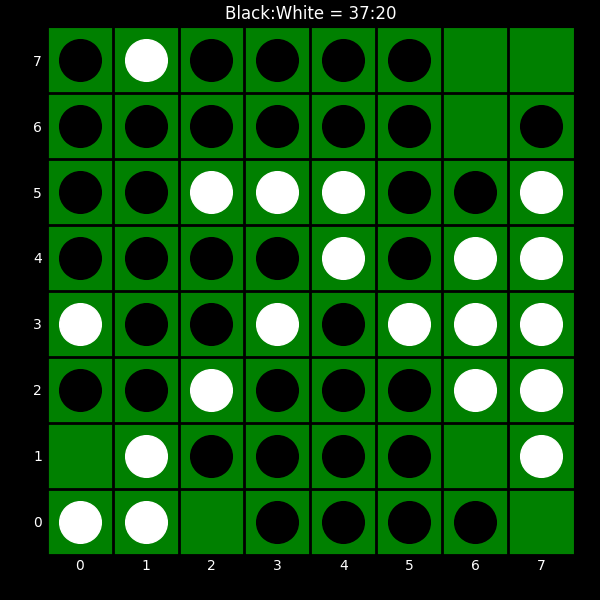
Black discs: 37
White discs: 20